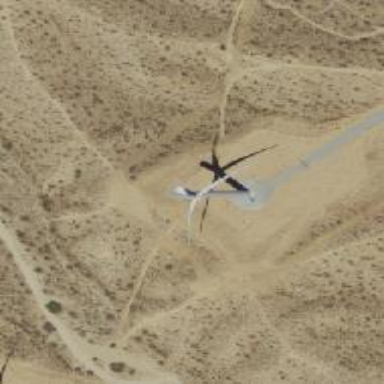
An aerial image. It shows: Wind generator in the form of horizontal axis wind turbine.